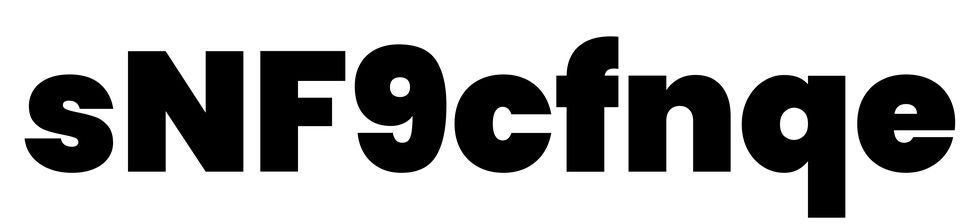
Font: Poppins-Black